Question: I'm working on a business website with Laravel. I'm trying to generate fake images with a factory to make tests easier but it's not working because I don't know .
The code which generate fake data in database:

I saw on youtube a training video in which we attach media information to a Laravel application through a package 'spatie/laravel-medialibrary' but it's not clear.
Can anyone please explain this.
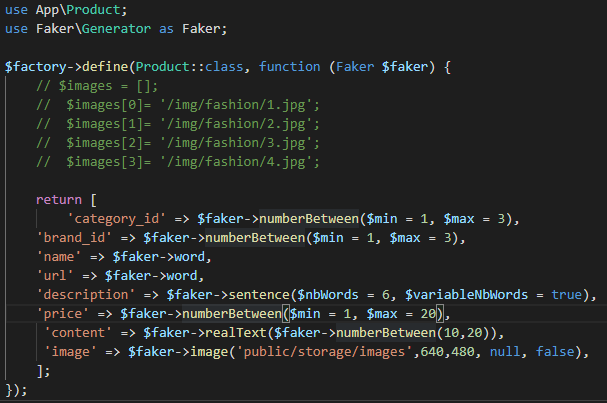
Answer: You are creating the image using faker in the correct way.
You will need to run the following command:
'''
php artisan storage:link
'''
Following that, you can access the image using:
'''
<img src="/storage/images/{{$product->image}}">
'''